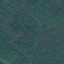
Land use / land cover class: Forest